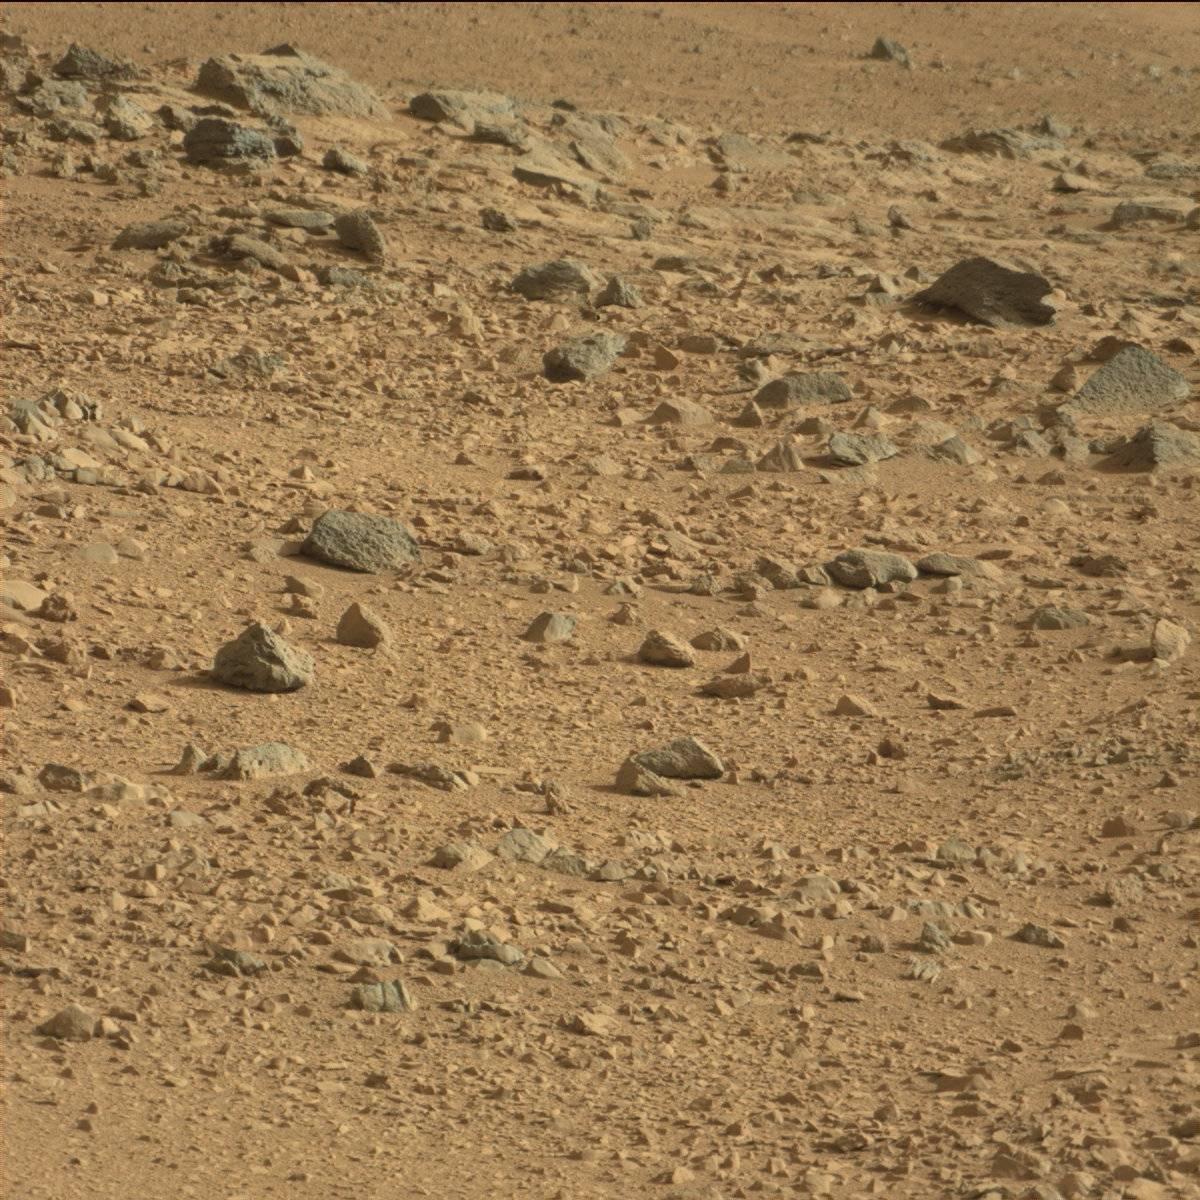
Terrain classes present: Bedrock, Rock, Sand / Soil